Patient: sex M, age 59
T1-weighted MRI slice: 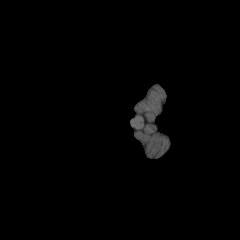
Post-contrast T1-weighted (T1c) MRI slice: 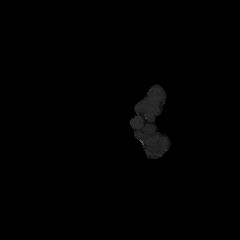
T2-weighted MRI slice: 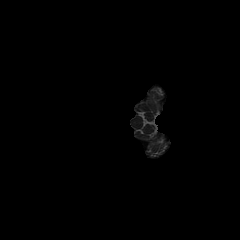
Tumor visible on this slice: no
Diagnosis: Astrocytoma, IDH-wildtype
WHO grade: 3